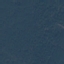
Label: Forest